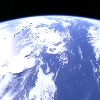
Label: cloud